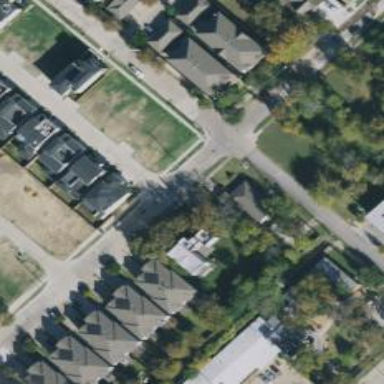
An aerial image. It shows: Residential road with separate sidewalk.